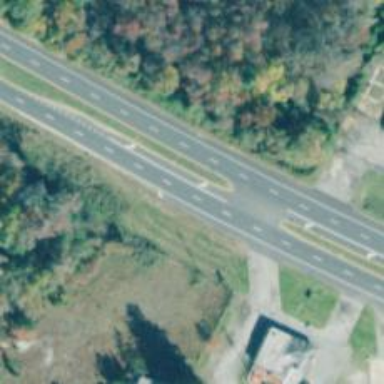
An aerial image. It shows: Asphalt road classified as trunk highway.